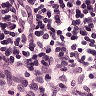
Metastatic tissue present: no